Current action and preconditions to check: trajectory_clear

Your task: For each precondition in the list above, predict whether it will hold at this action.

Consider the current scene as observed from the mobile robot's camera, and analyze the predicted future states of all dynamic agents (e.g., people, animals, vehicles, or any moving entities) within the NEXT SECOND.

IMPORTANT: Only answer "very likely" if you are absolutely certain—based on strong, clear evidence—that a dynamic agent will violate the precondition in the predicted future state. Do NOT answer "very likely" for unlikely, ambiguous, or low-probability risks.

Ask yourself for each precondition: Is there a high probability, with clear and convincing evidence, that the predicted future states of any dynamic agent will interfere with the predicted future state of the currently executing action within the NEXT SECOND, causing that precondition to fail?

Assess the risk level based on these predictions. Use "likely" or "very likely" if motions create a clear risk of interference.

Use "neutral" or "improbable" if agents are nearby but their predicted paths are clearly diverging or non-conflicting.

Failure Risk Categories: "very improbable", "improbable", "neutral", "likely", "very likely"

Answer Format: Output ONLY the probability_of_failure value from these categories: "very improbable", "improbable", "neutral", "likely", "very likely"

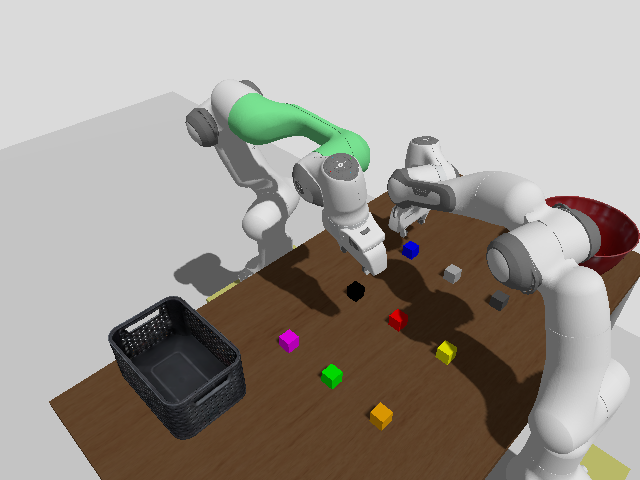

Answer: very improbable